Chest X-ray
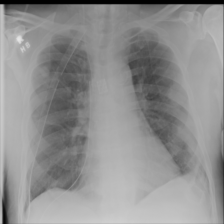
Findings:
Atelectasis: negative
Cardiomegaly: negative
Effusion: negative
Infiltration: negative
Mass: negative
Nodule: negative
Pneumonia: negative
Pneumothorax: negative
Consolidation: negative
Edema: negative
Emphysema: negative
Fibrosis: negative
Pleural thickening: negative
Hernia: negative